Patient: sex M, age 68
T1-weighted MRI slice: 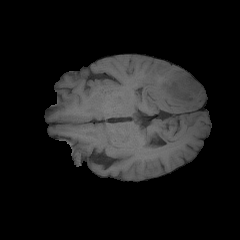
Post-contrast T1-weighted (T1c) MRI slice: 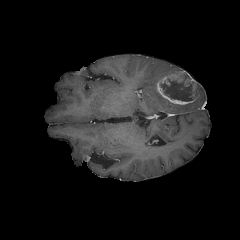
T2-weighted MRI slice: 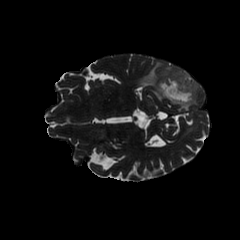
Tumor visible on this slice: yes
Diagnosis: Glioblastoma, IDH-wildtype
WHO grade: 4